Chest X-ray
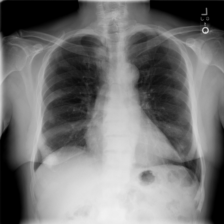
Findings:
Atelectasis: negative
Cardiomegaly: negative
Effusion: positive
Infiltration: positive
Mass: negative
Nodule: positive
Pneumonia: negative
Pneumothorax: negative
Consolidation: negative
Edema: negative
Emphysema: negative
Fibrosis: negative
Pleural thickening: negative
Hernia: negative